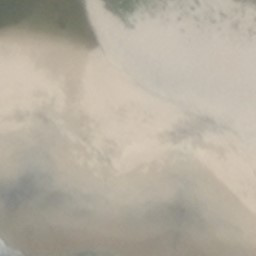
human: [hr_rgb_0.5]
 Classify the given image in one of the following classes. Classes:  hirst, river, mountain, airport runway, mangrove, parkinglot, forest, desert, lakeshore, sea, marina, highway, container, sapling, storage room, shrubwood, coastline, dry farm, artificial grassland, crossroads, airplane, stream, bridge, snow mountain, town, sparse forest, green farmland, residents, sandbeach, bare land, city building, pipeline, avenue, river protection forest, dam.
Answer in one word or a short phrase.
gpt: sandbeach